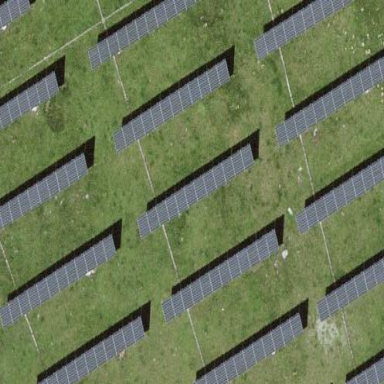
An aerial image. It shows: Solar power generator using photovoltaic panels.